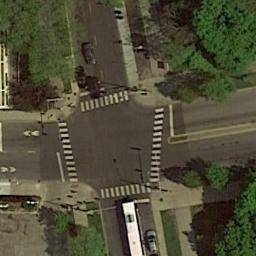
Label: intersection